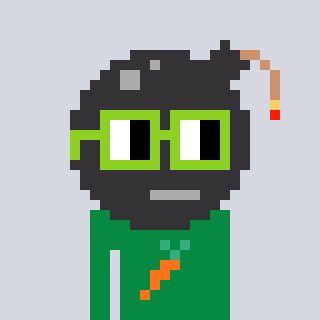
a pixel art character with square light green glasses, a bomb-shaped head and a green-colored body on a cool background